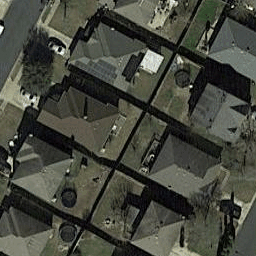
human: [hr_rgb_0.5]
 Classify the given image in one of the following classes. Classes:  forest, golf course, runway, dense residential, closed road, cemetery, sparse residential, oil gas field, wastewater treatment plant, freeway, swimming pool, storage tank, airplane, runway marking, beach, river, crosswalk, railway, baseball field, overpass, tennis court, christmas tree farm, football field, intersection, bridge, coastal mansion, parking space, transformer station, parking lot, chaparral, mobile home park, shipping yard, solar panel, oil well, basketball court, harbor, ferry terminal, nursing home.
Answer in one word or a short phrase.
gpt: dense residential